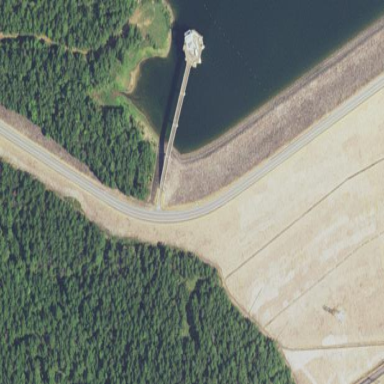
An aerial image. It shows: Dam along waterway.